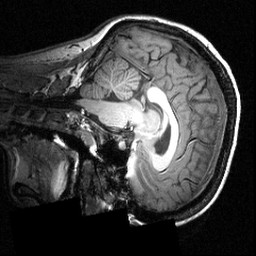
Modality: T1w
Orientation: sagittal
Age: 20
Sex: female
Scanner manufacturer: siemens
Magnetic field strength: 3.951 T
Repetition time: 1.5 s
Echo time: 0.00335 s